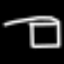
Label: square